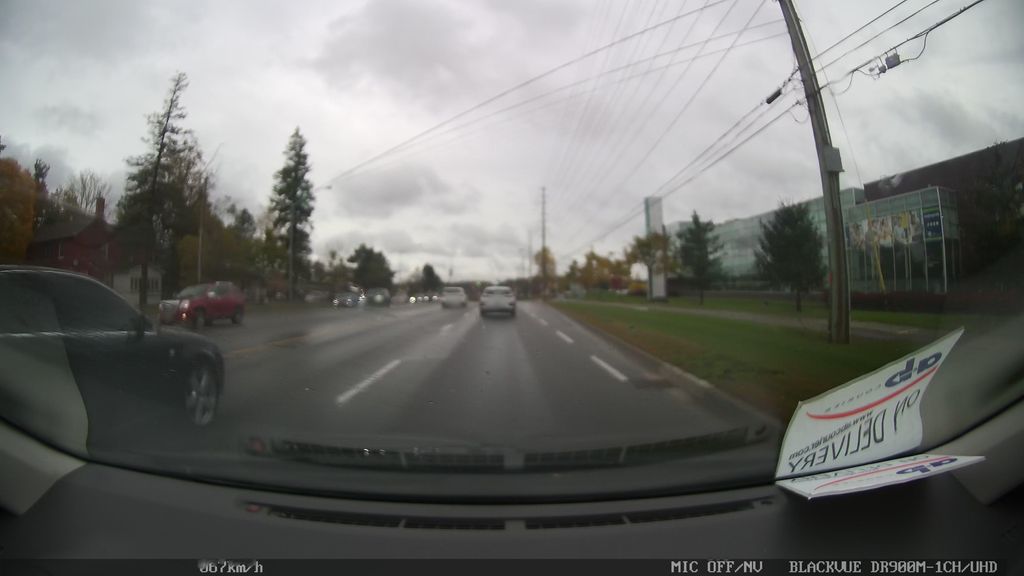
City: toronto